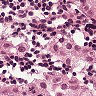
Metastatic tissue present: yes